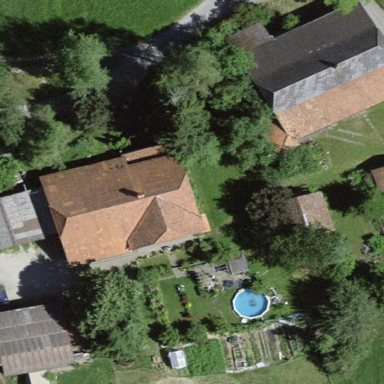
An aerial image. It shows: Farm building.